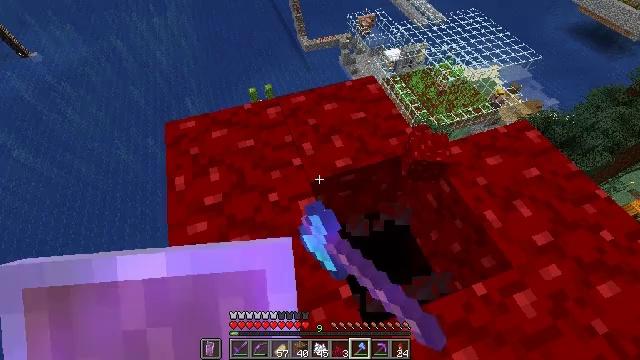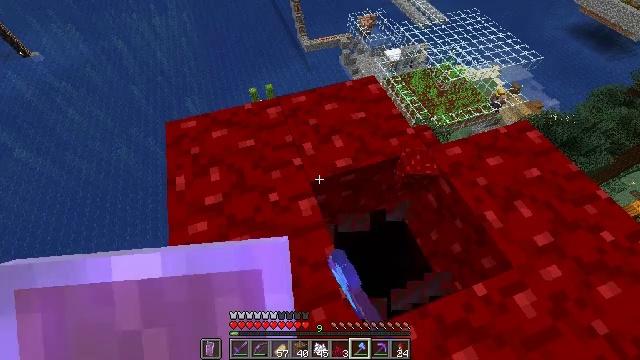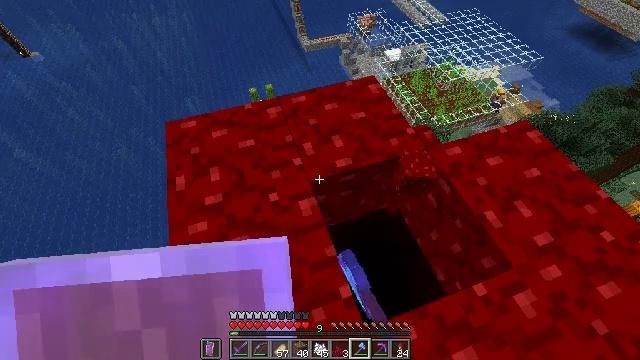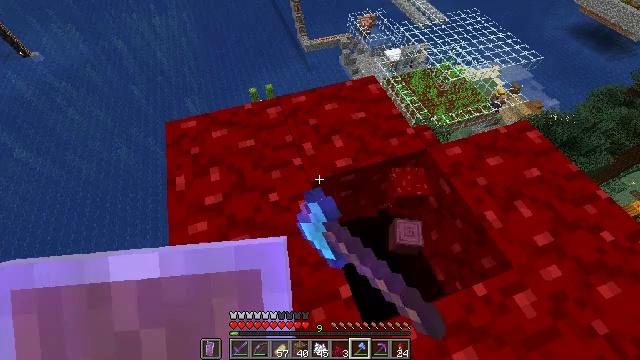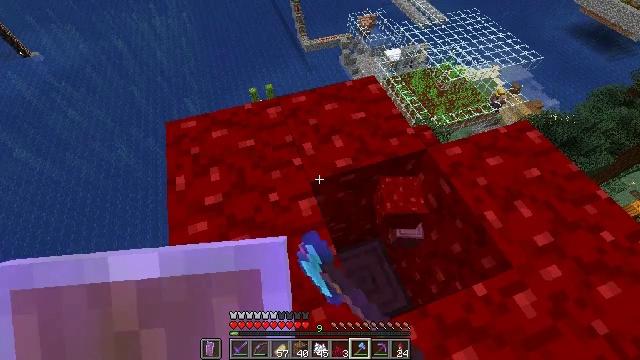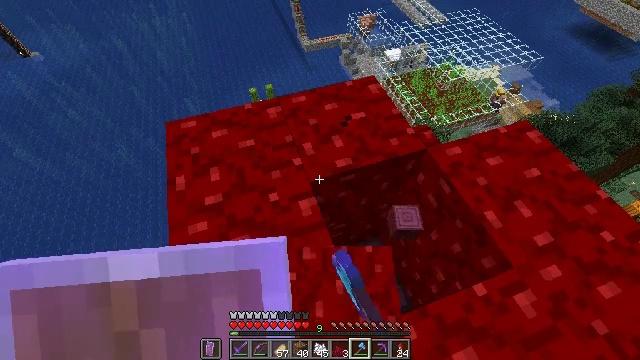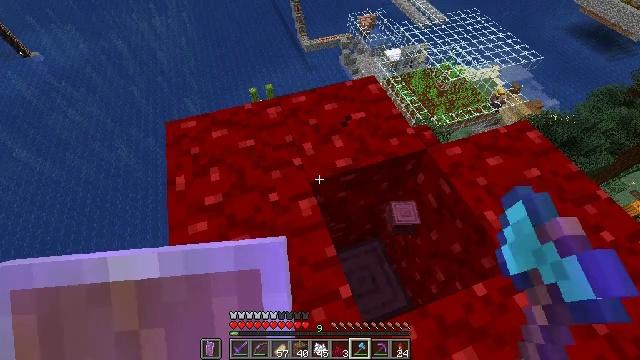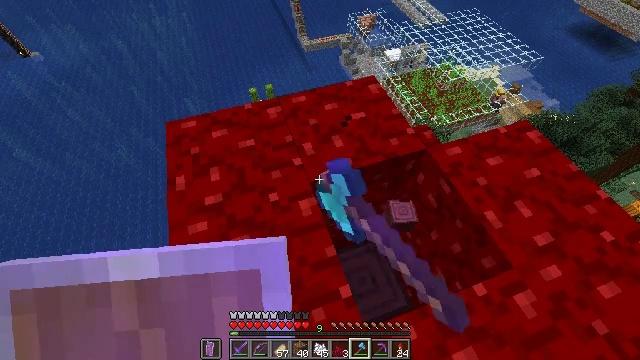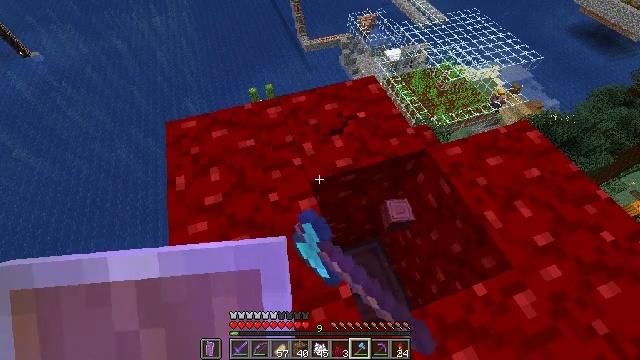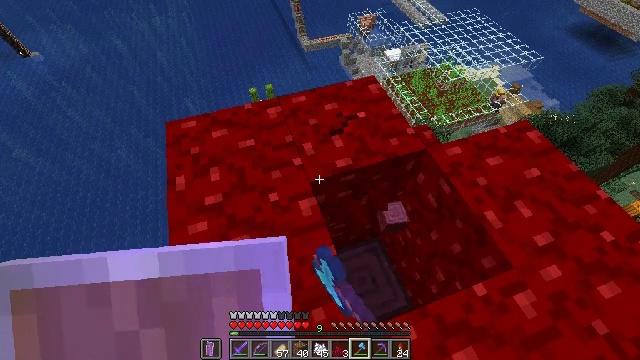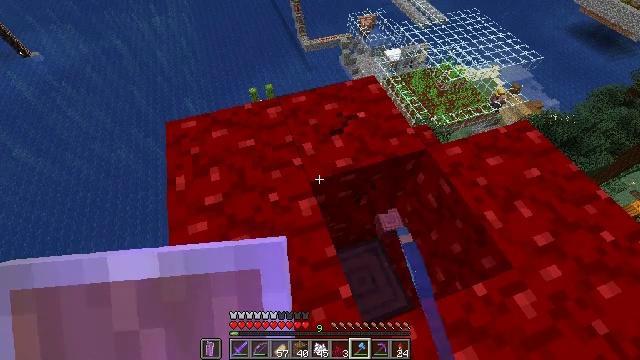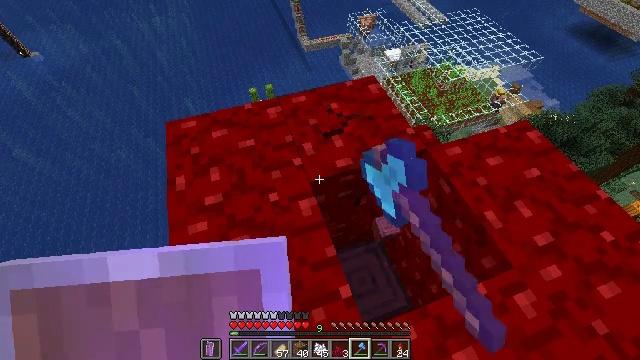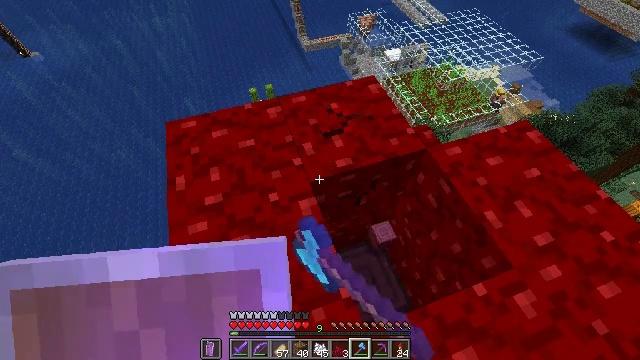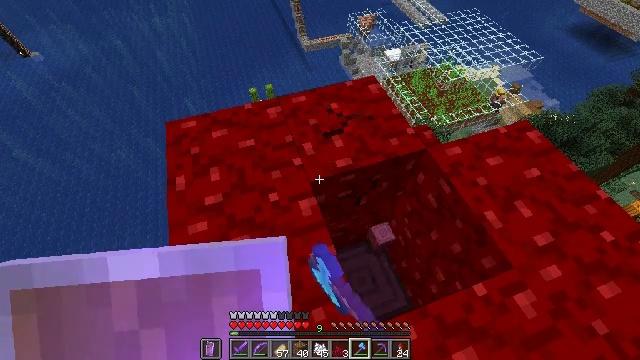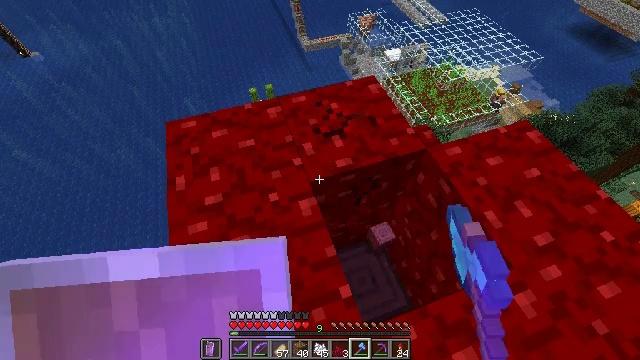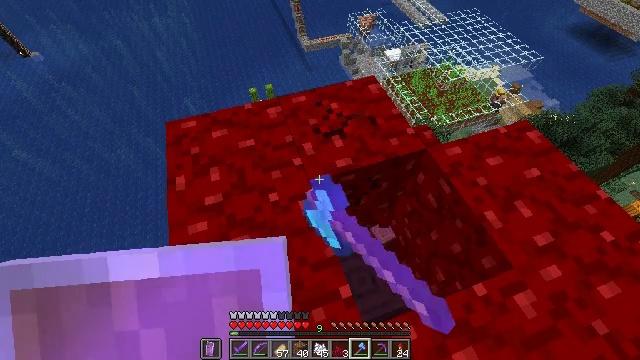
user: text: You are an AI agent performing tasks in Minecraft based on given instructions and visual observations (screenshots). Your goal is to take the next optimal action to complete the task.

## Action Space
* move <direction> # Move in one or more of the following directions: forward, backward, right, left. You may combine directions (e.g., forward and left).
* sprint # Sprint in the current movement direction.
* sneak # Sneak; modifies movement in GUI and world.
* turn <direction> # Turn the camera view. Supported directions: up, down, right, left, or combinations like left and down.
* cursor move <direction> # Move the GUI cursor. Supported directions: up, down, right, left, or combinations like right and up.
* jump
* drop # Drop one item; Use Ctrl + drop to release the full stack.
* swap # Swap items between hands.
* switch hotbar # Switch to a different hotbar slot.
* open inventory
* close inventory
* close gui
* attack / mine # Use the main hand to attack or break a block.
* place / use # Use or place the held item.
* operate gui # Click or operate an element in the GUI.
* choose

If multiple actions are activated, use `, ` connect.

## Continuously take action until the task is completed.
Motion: motion action
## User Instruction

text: Harvest nether wart blocks for resources.
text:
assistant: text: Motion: attack / mine
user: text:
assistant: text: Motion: attack / mine
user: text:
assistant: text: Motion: attack / mine
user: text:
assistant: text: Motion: attack / mine
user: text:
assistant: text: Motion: attack / mine
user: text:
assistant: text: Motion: attack / mine
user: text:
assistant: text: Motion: attack / mine
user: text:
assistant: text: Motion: attack / mine
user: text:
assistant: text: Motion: attack / mine
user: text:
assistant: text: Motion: attack / mine
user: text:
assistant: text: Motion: attack / mine
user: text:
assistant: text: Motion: attack / mine
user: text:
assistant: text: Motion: attack / mine
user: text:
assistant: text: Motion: attack / mine
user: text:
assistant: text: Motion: attack / mine
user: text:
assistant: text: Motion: attack / mine
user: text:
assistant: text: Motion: attack / mine
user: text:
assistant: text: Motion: attack / mine
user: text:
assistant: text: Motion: attack / mine
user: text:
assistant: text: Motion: attack / mine
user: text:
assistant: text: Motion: attack / mine
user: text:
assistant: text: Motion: attack / mine
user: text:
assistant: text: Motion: attack / mine
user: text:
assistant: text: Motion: attack / mine
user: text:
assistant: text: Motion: attack / mine
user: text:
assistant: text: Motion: attack / mine
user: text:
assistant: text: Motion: attack / mine
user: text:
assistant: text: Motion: attack / mine
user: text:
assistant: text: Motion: attack / mine
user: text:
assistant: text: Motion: attack / mine